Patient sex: M
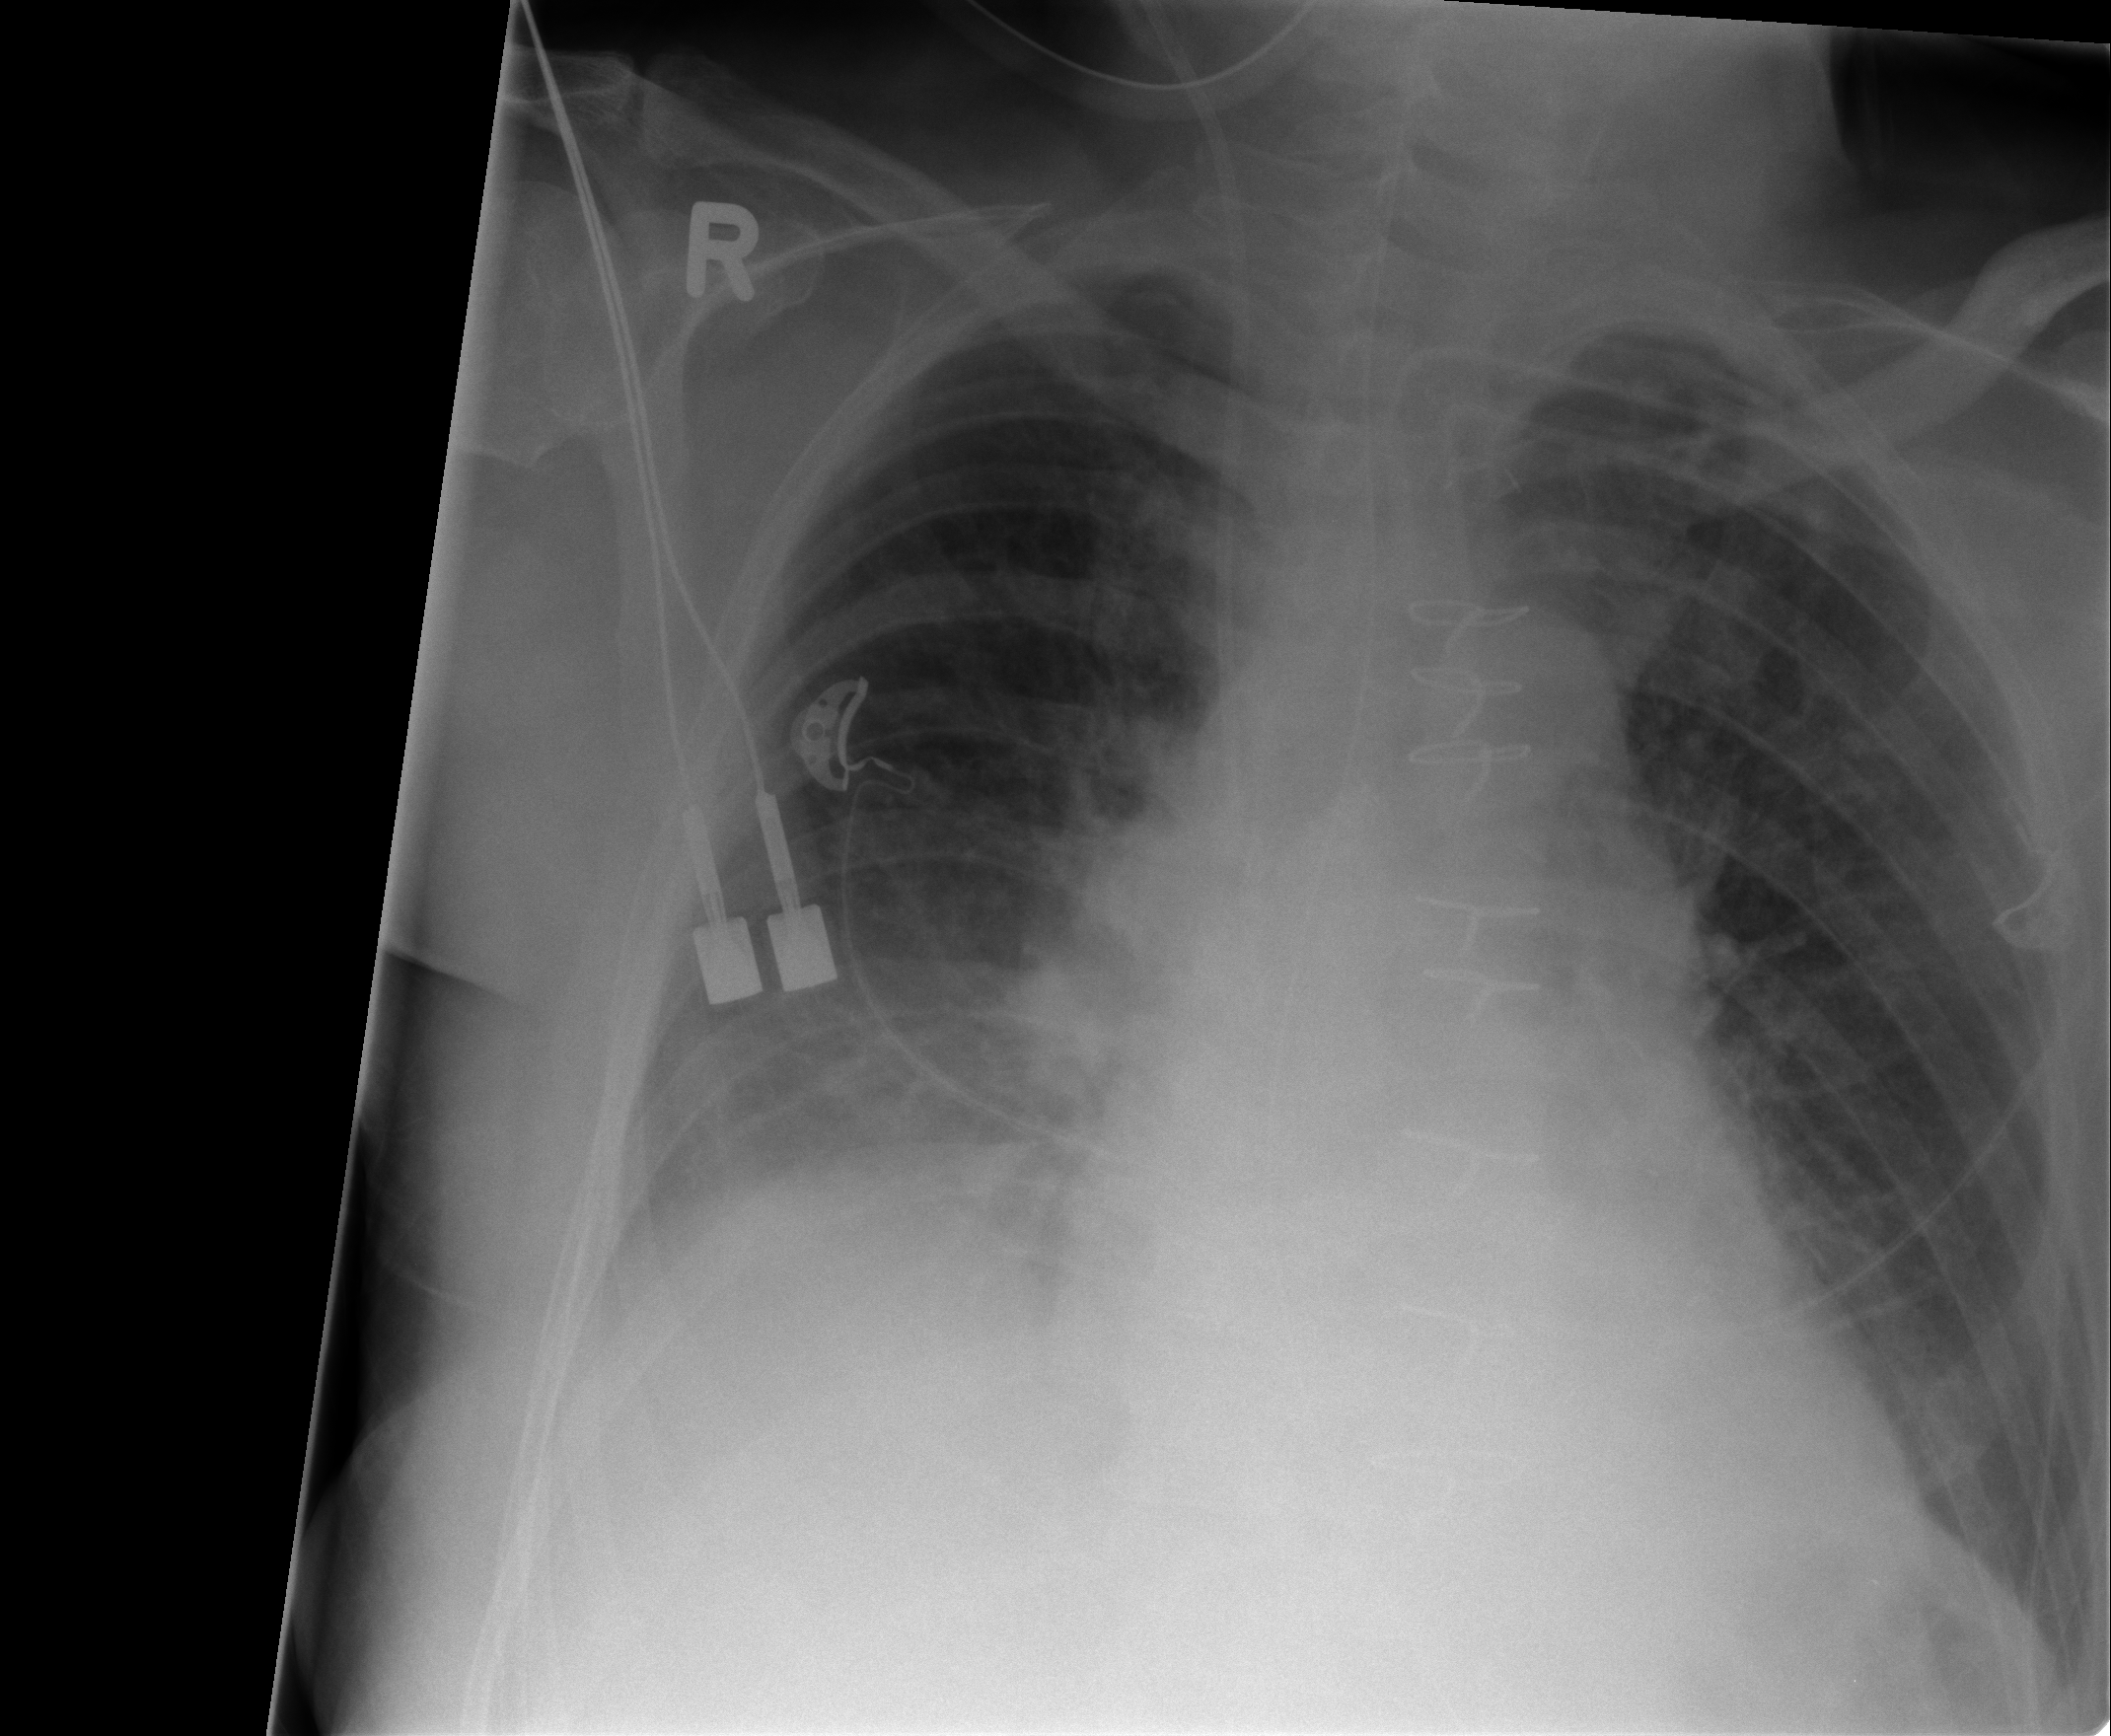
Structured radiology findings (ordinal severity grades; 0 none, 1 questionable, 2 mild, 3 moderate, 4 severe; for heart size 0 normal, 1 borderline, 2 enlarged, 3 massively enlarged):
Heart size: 0
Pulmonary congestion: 2
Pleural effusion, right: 2
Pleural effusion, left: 0
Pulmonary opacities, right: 0
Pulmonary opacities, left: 0
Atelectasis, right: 2
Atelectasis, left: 2